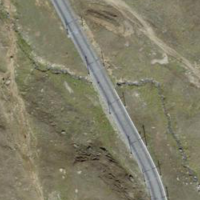
EUNIS habitat code: 26
Species observed at this site:
Oenanthe oenanthe
Marmota marmota